Question: I need to get a specific section of text from the listpicker results. So far I can get the item I select to appear in an alert box. I need to set a specific part of that listpicker selection for mysql delete.
example: '24 - <PHONE> - DTV - 25-02-2015'
I need to use the '24' as this is a row id from my sql db. I can then insert this into my blocks and add to php script to delete that row.
Block Code so far for listpicker:

<URL>
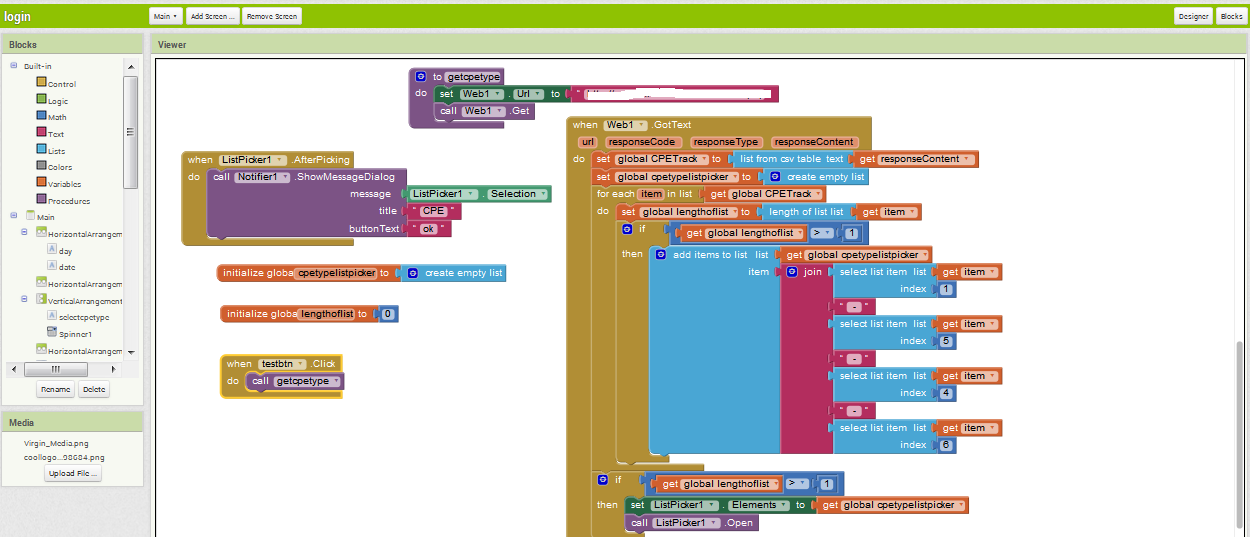
Answer: One possibility is to create 2 lists in your 'Web.GotText' event: list 'cpetypelistpicker' to display in the listpicker as you already have and a second list with only the rowids, let's call that list 'listRowIds'.
In the 'for each in list' loop of the 'Web.GotText' event add additionally:

Then in the 'Listpicker.AfterPicking' event just select the corresponding item from the second list using the 'Listpicker.SelectionIndex' like this